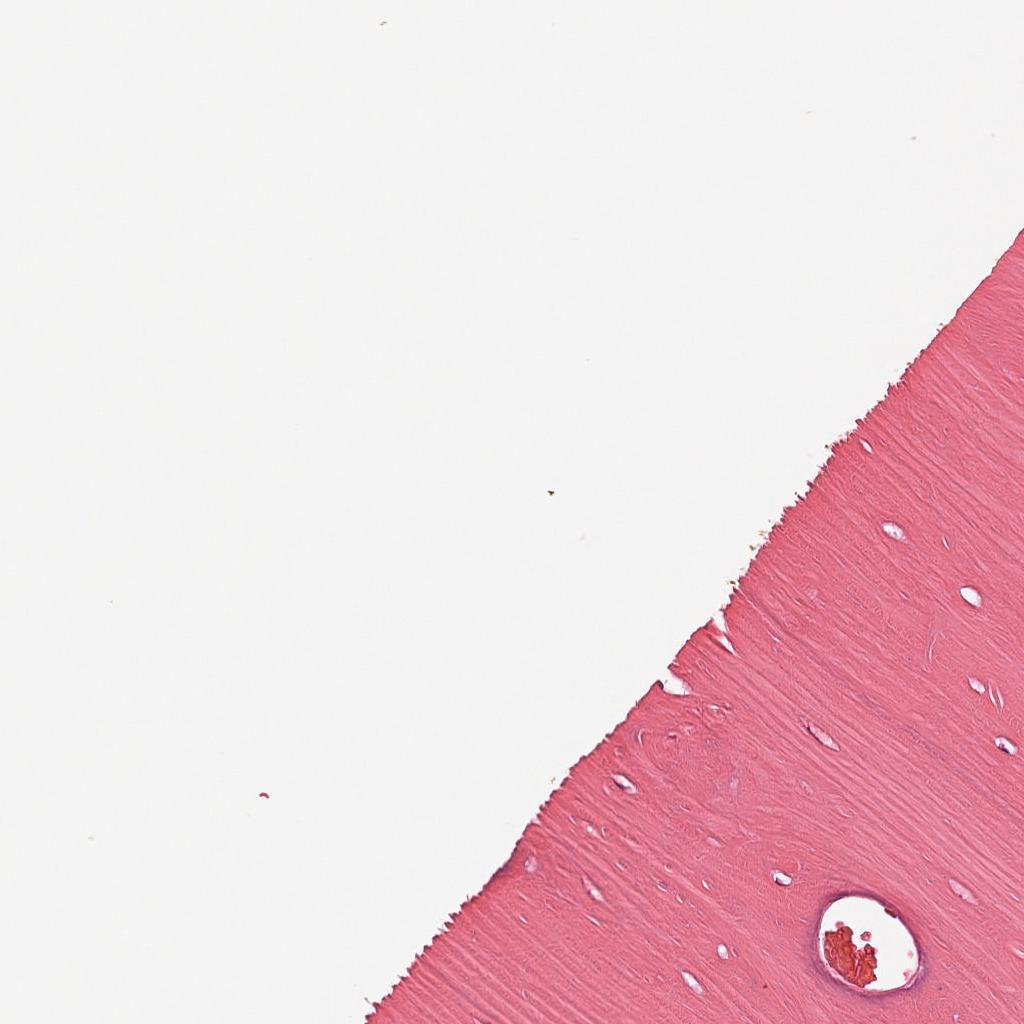
Label: Non-Tumor